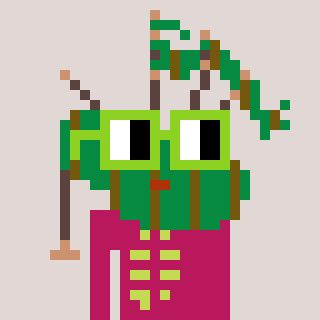
a pixel art character with square light green glasses, a bagpipe-shaped head and a darkpink-colored body on a warm background